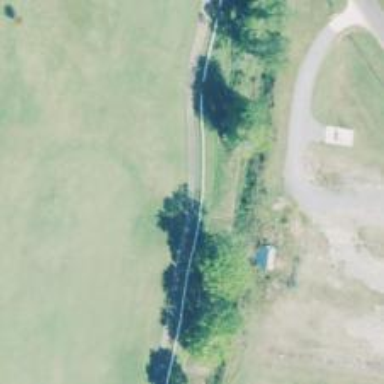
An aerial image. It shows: Path for golf carts.